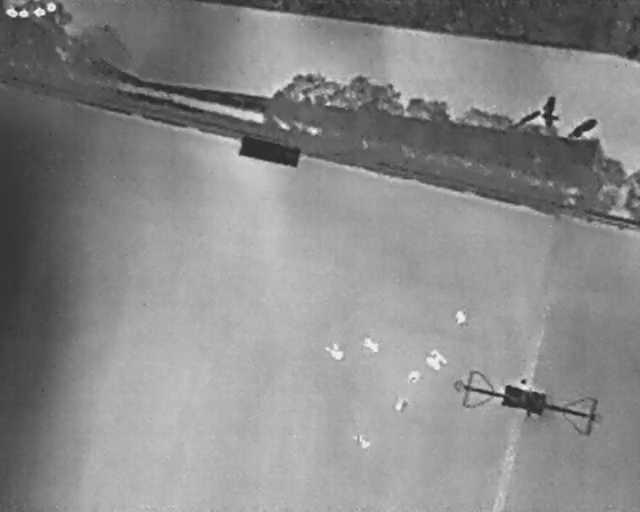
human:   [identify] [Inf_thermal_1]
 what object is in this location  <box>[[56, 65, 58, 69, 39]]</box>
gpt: <ref>1 medium person at the center</ref>

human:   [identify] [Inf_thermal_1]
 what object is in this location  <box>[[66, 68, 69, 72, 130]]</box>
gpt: <ref>1 large person at the bottom</ref>

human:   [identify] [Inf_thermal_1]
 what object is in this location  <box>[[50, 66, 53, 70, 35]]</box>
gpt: <ref>1 large person at the center</ref>